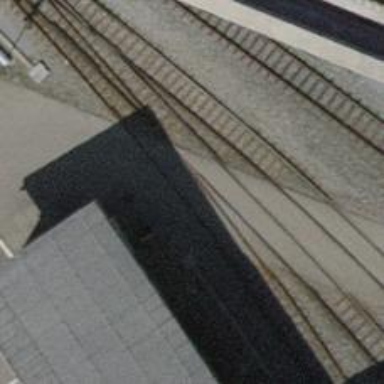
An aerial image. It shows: Railway yard with one track.